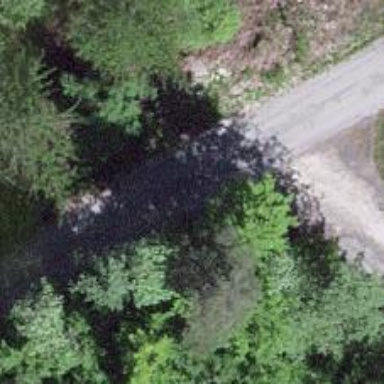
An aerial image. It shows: Unclassified road with compacted surface.